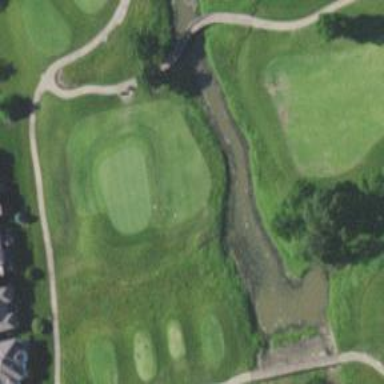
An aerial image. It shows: Golf fairway surrounded by grass.